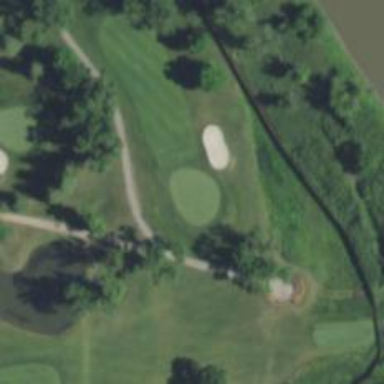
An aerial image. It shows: Golf hole.